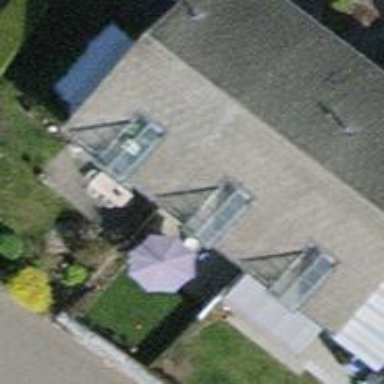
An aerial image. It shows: Terrace building.